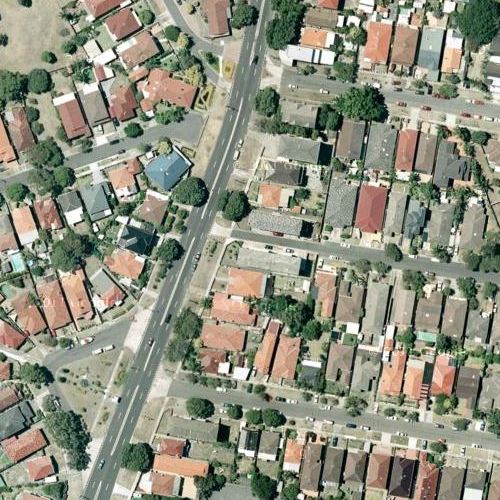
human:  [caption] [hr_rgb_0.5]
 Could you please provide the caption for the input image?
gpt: Many houses are divide into some rectangles by some straight roads .

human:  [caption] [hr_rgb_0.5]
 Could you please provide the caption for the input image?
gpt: Lots of houses are divided into rectangles by some roads .

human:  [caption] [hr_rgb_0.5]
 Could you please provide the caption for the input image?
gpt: A dense residential with many house separated by some roads .

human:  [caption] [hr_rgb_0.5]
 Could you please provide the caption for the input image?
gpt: This is a residential area with many houses divided into rectangles by some roads .

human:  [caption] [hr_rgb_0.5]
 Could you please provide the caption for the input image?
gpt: This is a residential area are divided by some straight roads .